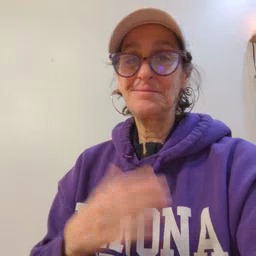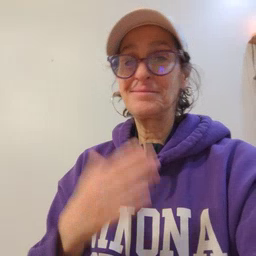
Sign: thankyou